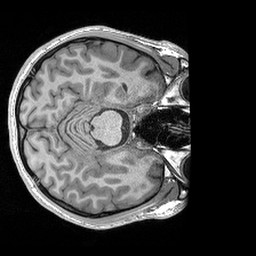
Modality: T1w
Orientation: axial
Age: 20
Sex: male
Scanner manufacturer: siemens
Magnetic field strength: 3 T
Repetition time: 2.4 s
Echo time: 0.00191 s